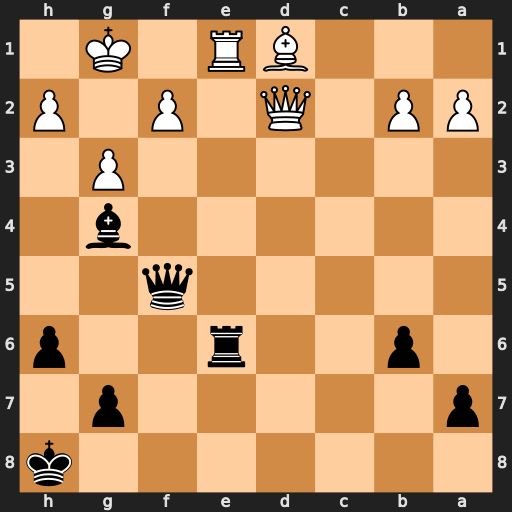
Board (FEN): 7k/p5p1/1p2r2p/5q2/6b1/6P1/PP1Q1P1P/3BR1K1
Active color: b
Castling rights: -
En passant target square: -
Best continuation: Rxe1+ Qxe1 Qb1